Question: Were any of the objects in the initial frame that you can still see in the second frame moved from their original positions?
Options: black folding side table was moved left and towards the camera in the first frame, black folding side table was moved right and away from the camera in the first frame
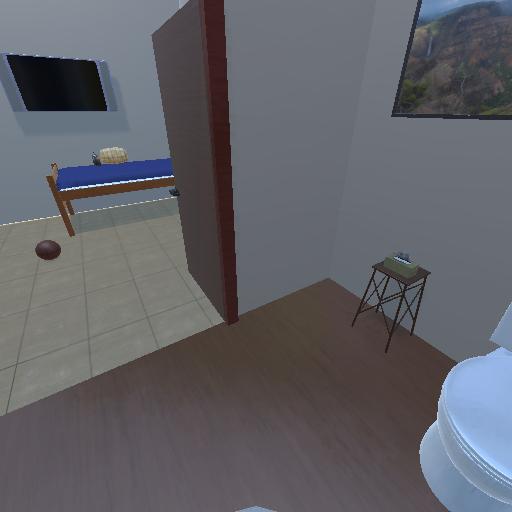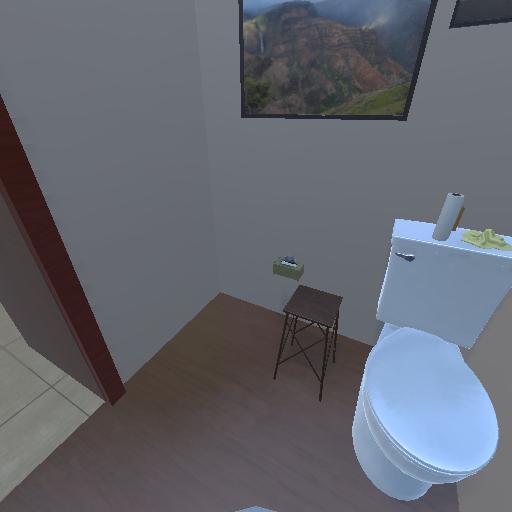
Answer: black folding side table was moved left and towards the camera in the first frame